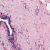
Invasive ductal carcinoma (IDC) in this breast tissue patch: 0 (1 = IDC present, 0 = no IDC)